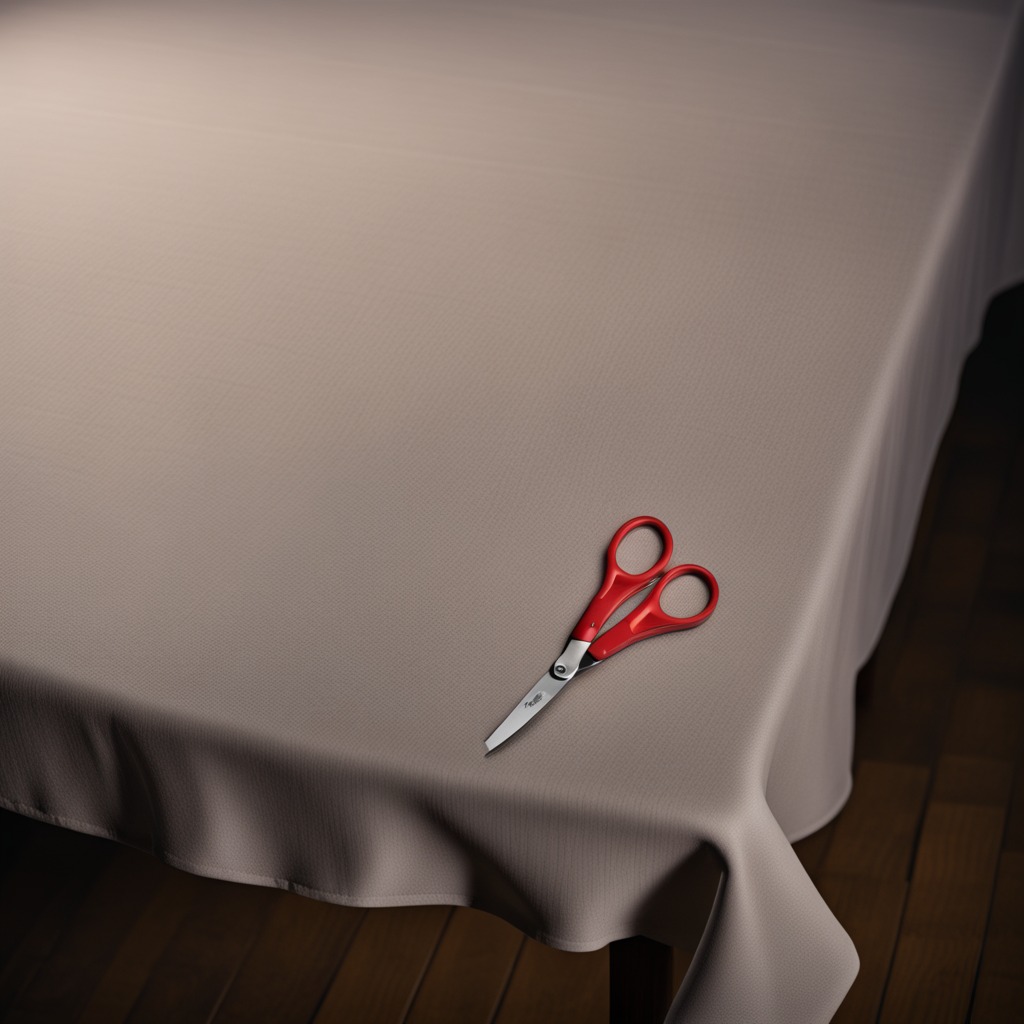
A scissor lies on the wooden table.